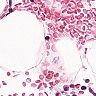
Metastatic tissue present: no